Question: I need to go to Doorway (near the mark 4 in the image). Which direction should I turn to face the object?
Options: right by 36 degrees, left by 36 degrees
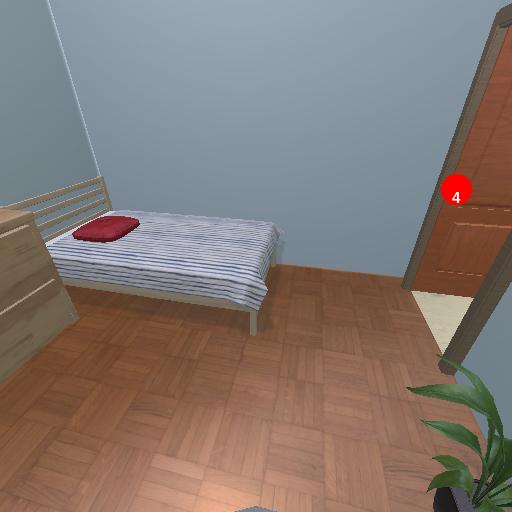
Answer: right by 36 degrees